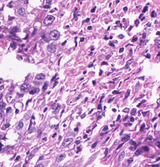
Tumor epithelial tissue: yes
Tumor-associated stroma tissue: yes
Normal tissue: no